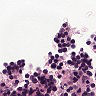
Metastatic tissue present: no